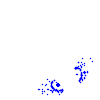
Particle: pion